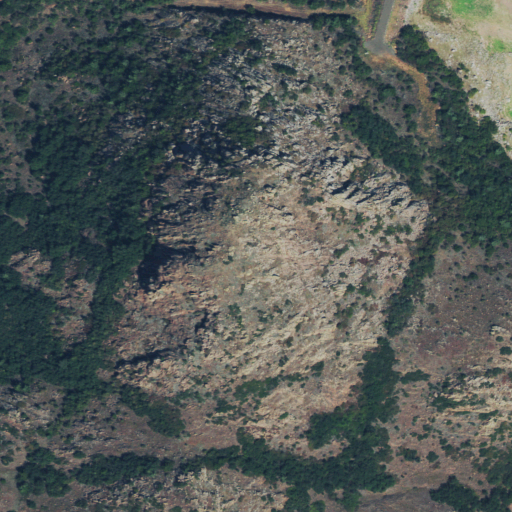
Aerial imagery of mountain in Oklahoma named Williams Peak containing mixed forest, shrub, open water, and herbaceous wetlands